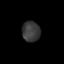
Tissue: lung
Cell type: Epithelial cells
Senescence score: 0.2346
Nuclear area (px): 363
Mean DAPI intensity: 57.612